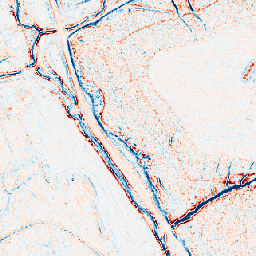
Category: edge_preserving
Decomposition family: anisotropic_diffusion
Decomposition parameters: iterations: 20
kappa: 100
gamma: 0.05
Upsampling method: area
Upsampling parameters: scale: 8
Upsampling scale: 8